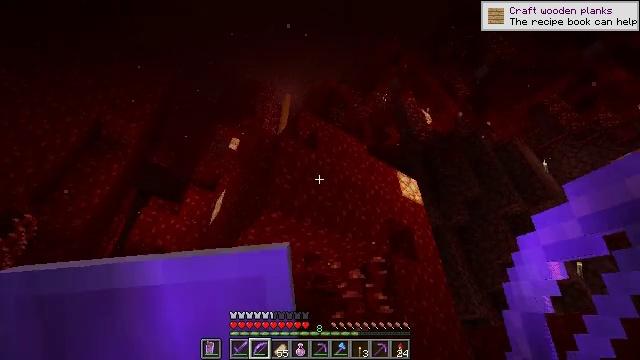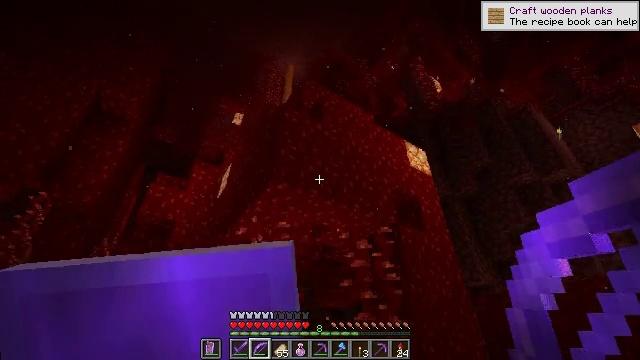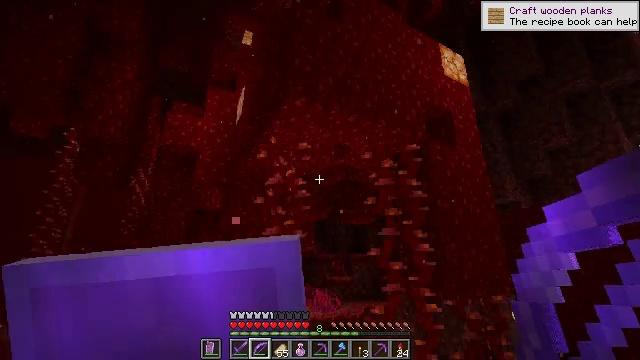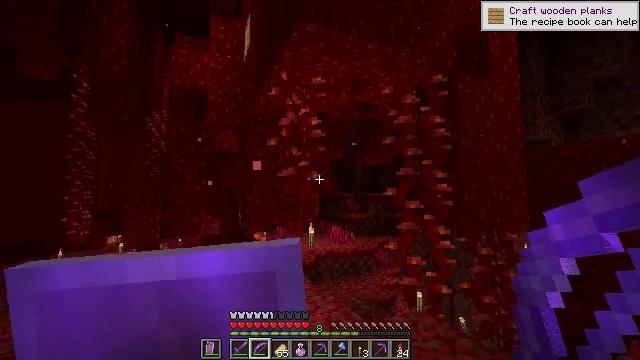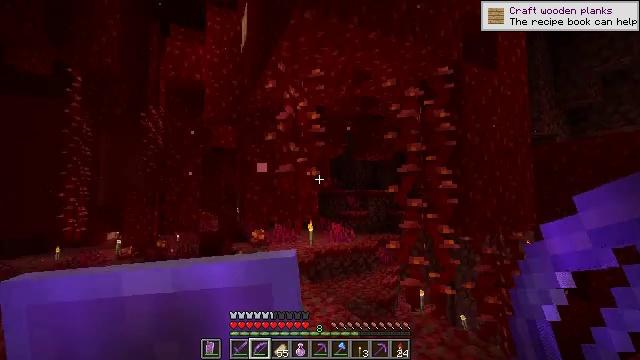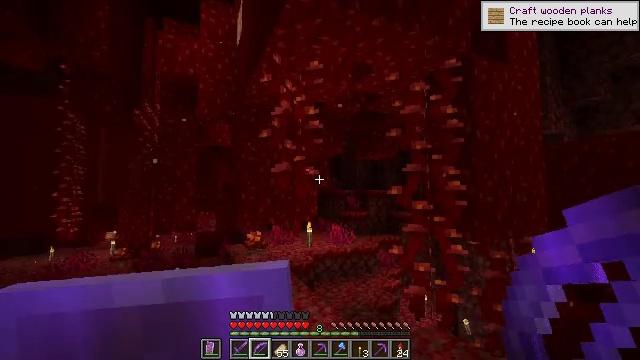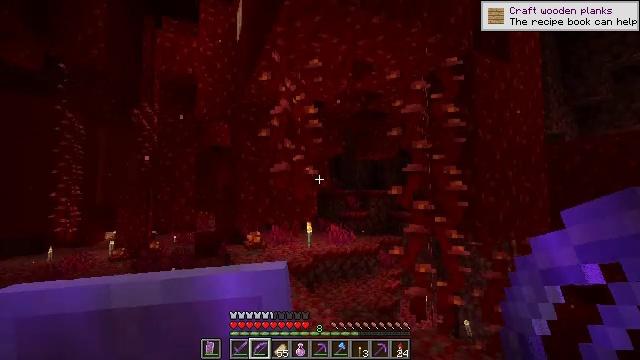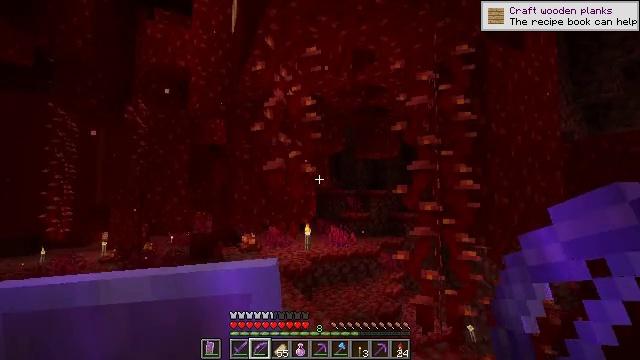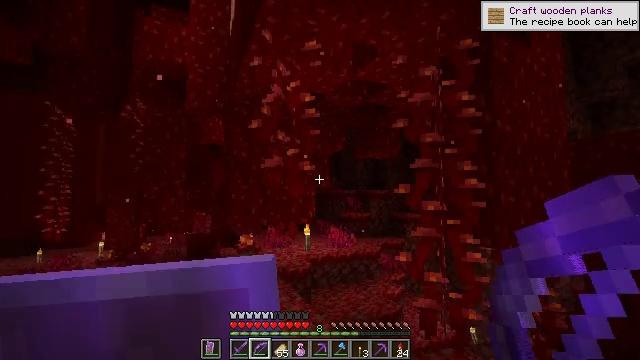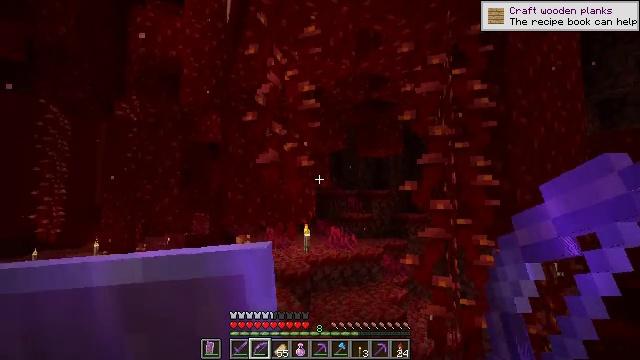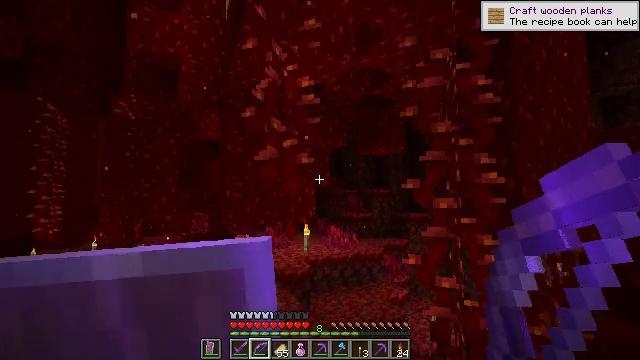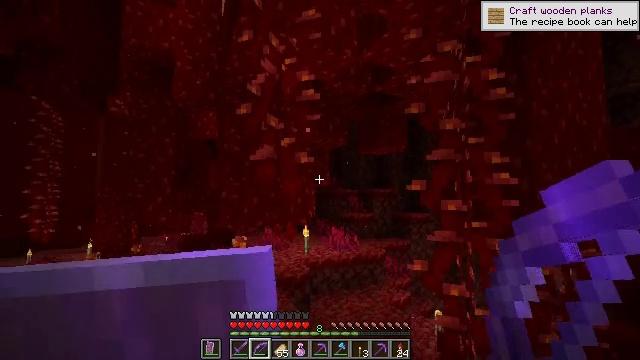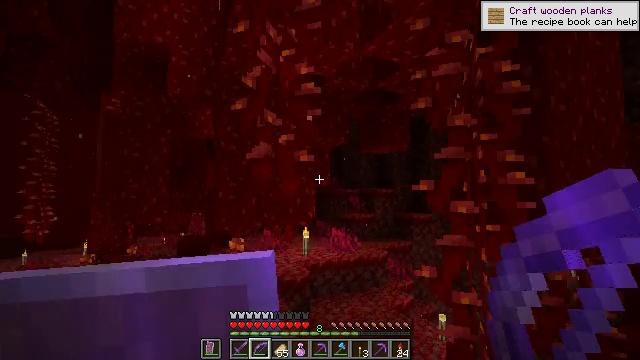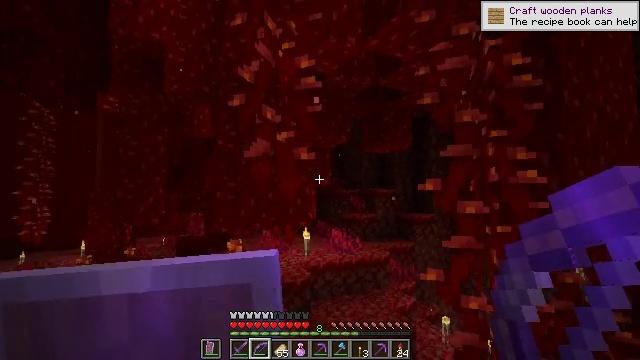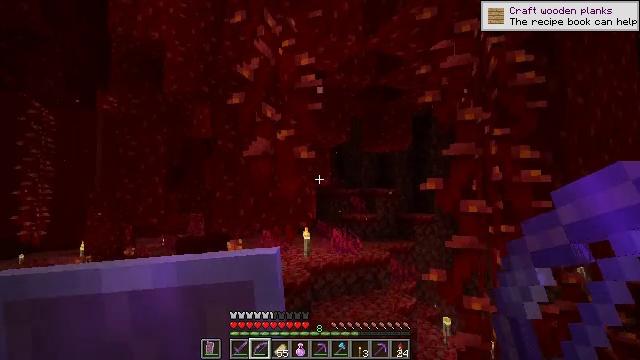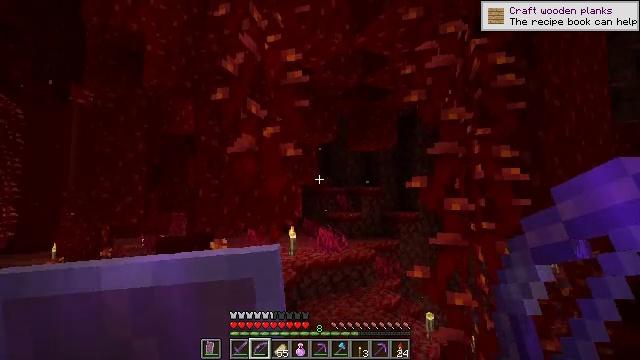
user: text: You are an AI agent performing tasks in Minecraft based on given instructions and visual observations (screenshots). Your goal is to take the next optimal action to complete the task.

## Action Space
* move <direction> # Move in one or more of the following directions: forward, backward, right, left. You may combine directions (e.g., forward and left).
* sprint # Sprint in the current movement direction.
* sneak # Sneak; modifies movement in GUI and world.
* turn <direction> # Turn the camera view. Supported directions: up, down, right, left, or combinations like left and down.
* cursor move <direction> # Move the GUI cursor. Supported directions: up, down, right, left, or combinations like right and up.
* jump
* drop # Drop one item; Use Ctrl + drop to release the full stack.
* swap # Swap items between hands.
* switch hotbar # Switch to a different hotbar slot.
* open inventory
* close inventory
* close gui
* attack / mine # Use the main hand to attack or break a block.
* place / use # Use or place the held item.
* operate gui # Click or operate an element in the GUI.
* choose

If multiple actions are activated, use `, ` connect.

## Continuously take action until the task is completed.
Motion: motion action
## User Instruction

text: Harvest crimson stem blocks.
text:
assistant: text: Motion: move forward, turn left and down
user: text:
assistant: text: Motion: move forward, turn left and down
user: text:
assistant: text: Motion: move forward, turn left and down
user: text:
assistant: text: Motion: move forward
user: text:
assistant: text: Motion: move forward
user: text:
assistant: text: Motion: move forward
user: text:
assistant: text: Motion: move forward
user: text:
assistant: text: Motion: move forward
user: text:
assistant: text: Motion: move forward
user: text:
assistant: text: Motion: move forward
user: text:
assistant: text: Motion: move forward
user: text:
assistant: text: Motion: no_op
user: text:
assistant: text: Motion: no_op
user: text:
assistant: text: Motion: no_op
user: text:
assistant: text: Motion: turn right
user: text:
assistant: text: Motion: turn right and down
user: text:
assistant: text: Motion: turn right and down
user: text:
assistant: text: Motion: turn right and down
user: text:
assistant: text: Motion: turn right
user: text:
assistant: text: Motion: no_op
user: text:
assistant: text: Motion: move right
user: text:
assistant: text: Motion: move forward and move right
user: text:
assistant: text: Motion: move forward and move right
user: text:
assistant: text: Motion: move forward and move right
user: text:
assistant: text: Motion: move forward and move right
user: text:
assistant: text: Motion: move forward and move right
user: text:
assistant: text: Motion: move forward and move right
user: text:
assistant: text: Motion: move forward
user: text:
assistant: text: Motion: move forward
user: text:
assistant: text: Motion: move forward